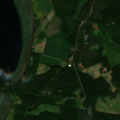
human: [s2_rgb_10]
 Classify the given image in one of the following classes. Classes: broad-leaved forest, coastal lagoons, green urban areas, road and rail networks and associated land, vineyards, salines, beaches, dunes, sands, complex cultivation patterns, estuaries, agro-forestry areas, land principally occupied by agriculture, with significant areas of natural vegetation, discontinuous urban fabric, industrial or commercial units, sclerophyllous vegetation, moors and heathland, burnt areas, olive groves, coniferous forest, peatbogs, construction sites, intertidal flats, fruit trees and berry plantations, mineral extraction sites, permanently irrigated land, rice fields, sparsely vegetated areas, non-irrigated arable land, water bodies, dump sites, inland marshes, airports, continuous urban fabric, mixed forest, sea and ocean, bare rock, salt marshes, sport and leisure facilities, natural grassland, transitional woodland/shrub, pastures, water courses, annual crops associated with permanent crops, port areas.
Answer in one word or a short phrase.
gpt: land principally occupied by agriculture, with significant areas of natural vegetation, coniferous forest, mixed forest, water bodies